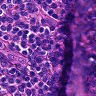
Metastatic tissue present: no